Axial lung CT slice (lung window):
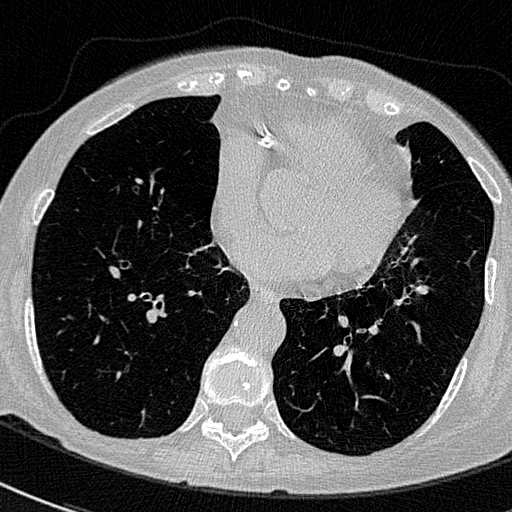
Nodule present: no